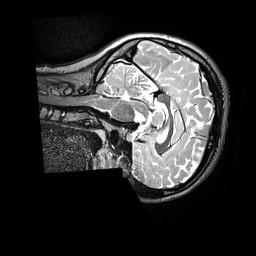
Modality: T2w
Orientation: sagittal
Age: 14
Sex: female
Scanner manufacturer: siemens
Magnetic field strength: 3 T
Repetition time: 3.2 s
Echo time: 0.564 s